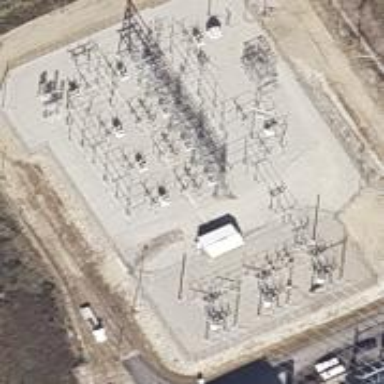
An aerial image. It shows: Switch for power supply.